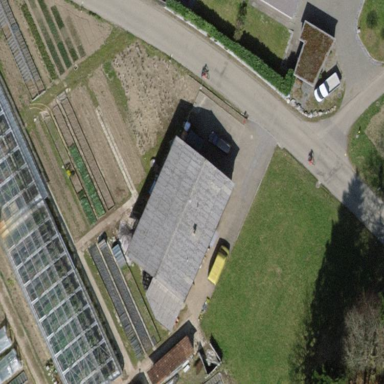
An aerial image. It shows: Detached building with gabled roof.